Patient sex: M
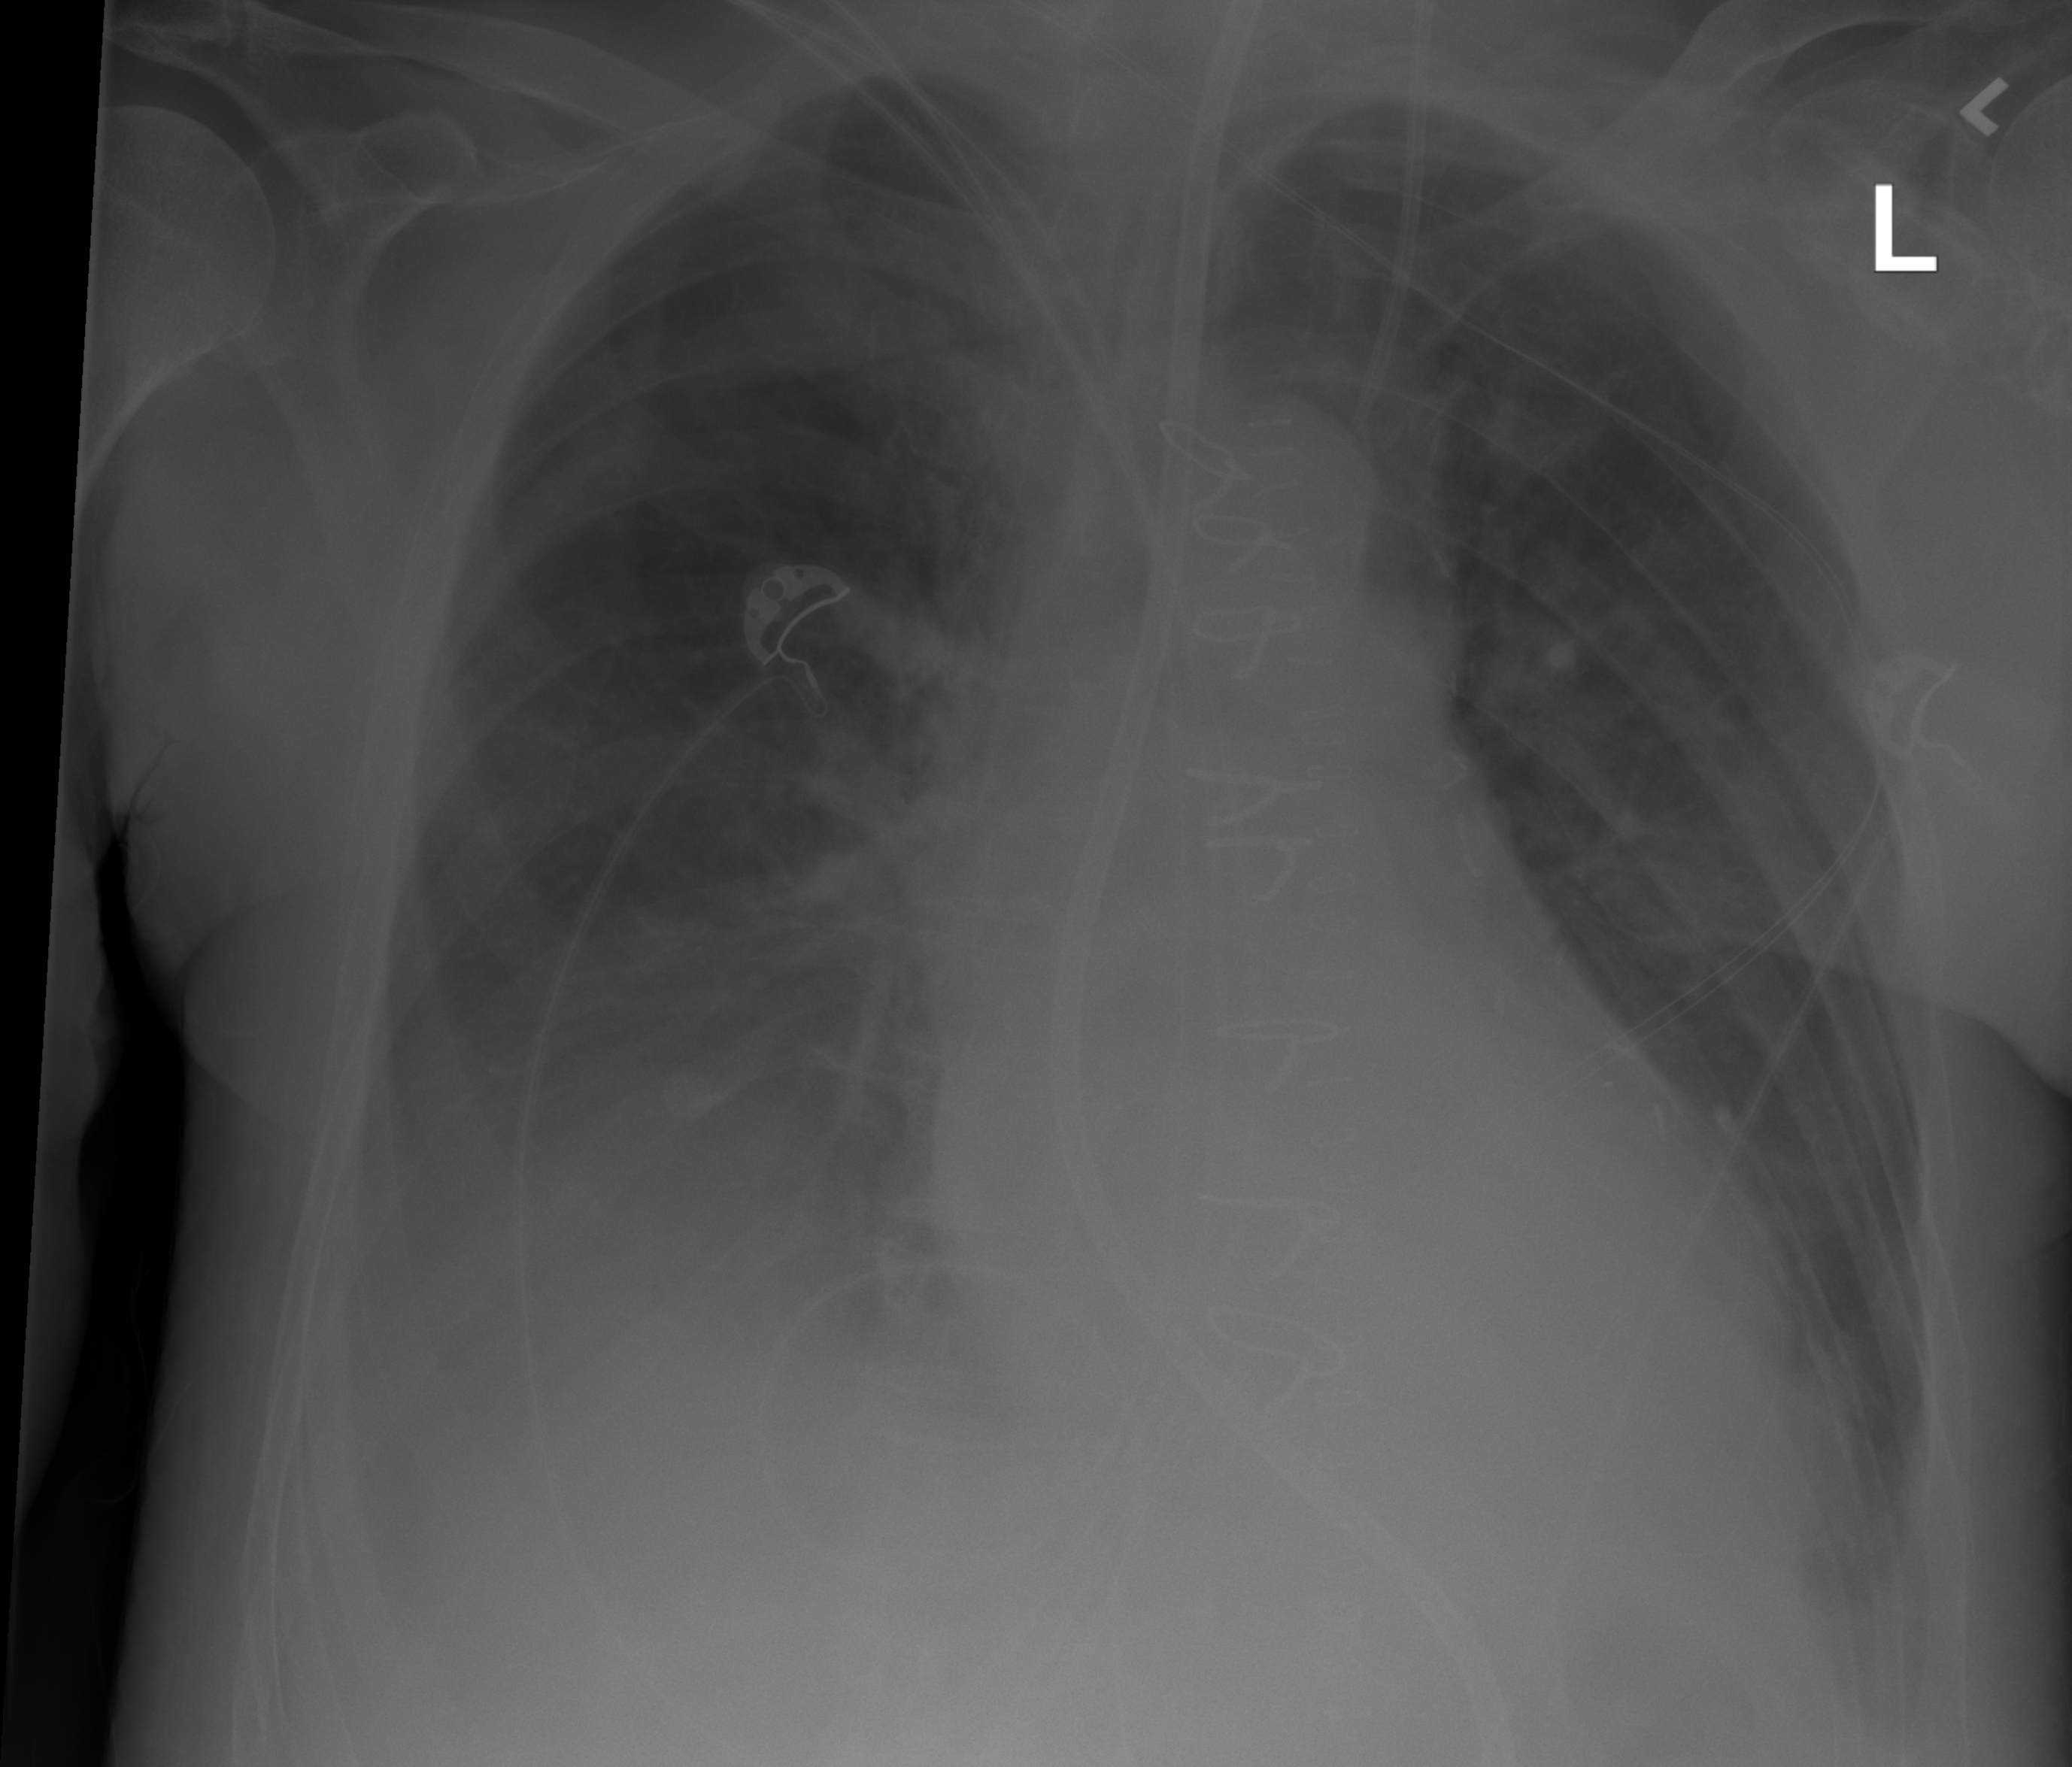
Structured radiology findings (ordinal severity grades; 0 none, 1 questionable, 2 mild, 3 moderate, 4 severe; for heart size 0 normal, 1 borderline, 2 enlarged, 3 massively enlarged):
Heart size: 0
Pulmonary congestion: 2
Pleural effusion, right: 3
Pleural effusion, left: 2
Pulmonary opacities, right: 0
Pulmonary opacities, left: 0
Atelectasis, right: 2
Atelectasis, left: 2